Question: I am developing an application with Phonegap/Cordova which should target iPhone only. I set Targeted Device Family on the project settings accordingly:

However, when I run the application on the simulator, or on a test device, it still keeps opening fullscreen on iPad, while I thought it should display in a small window at iPhone resolution.
Any suggestions on how to fix this problem?
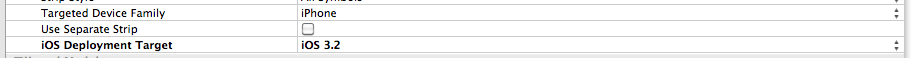
Answer: XCode's "Target Settings" were overriding "Project Settings".
More details on this matter here:
<URL>